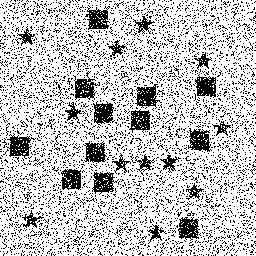
Squares: 12
Triangles: 0
Stars: 12
Total shapes: 24